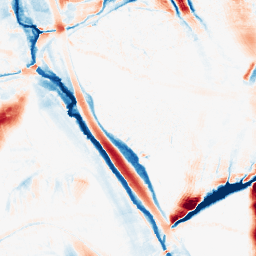
Category: morphological
Decomposition family: morphological_ellipse
Decomposition parameters: operation: average
width: 20
height: 50
Upsampling method: quadratic
Upsampling parameters: scale: 2
Upsampling scale: 2